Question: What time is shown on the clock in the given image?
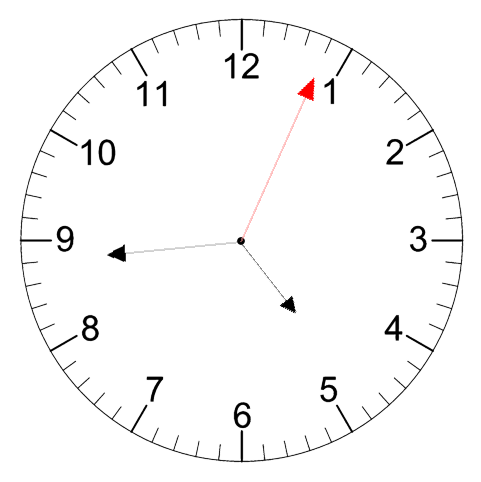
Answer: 04:44:04